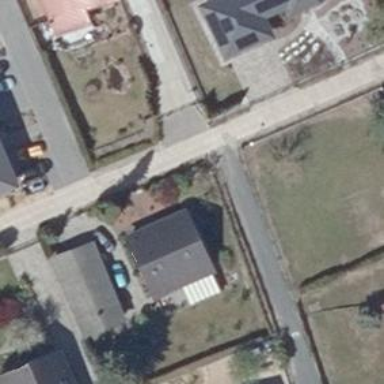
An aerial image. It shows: Residential road with concrete plates surface.